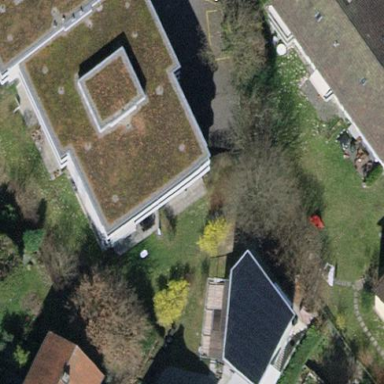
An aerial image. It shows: Flat-roofed building.